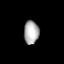
Tissue: lung
Cell type: Endothelial cells
Senescence score: 0.5957
Nuclear area (px): 341
Mean DAPI intensity: 174.68